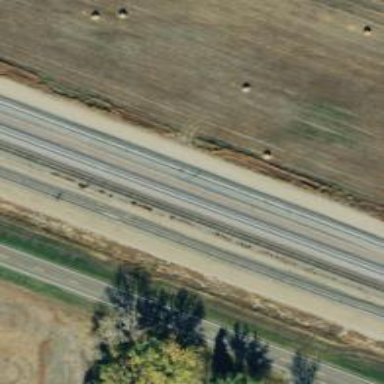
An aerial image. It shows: Railway siding with rails.